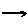
Label: line